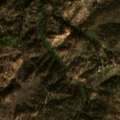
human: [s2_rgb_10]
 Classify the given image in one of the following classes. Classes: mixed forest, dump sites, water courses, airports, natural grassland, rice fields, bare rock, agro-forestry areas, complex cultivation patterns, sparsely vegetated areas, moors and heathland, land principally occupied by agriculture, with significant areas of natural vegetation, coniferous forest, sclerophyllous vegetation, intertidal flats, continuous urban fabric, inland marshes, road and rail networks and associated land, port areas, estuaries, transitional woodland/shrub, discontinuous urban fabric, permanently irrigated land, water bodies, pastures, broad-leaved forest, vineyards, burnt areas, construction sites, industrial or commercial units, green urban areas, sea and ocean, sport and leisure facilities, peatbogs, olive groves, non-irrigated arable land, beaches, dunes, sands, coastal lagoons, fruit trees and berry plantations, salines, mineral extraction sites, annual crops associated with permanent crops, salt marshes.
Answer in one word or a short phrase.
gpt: agro-forestry areas, broad-leaved forest